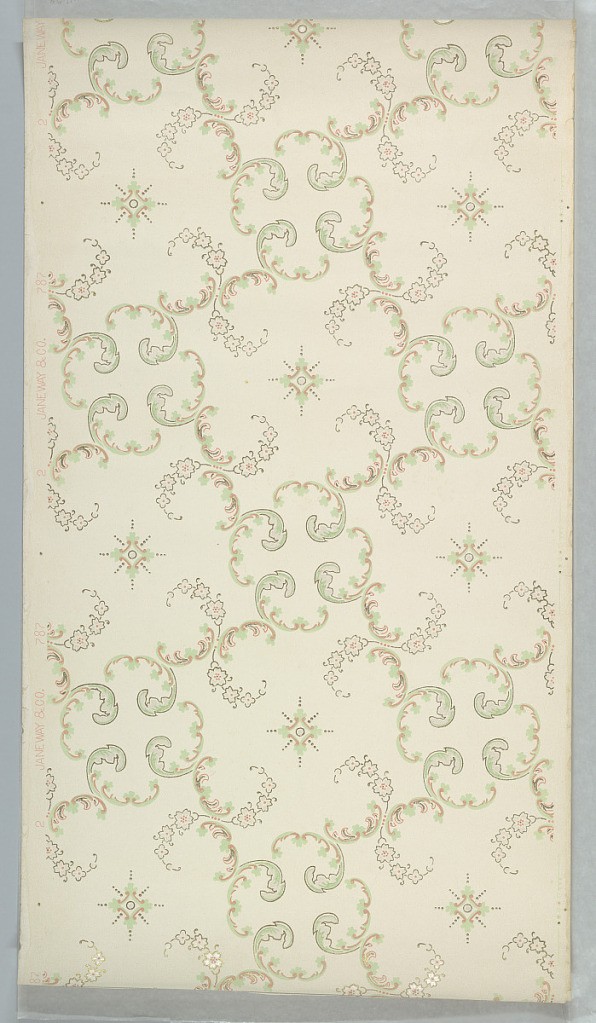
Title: Ceiling paper
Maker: Janeway & Co. Inc., New Brunswick, New Jersey, 1848 - 1914
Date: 1905–1915
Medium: Machine-printed paper, liquid mica
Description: Quatrefoil motif formed with four acanthus scrolls, alternates with motif of foliate and floral scrolls, forming a grid or trellis pattern. Printed in red, green, gray, and metallic gold on off-white ground.